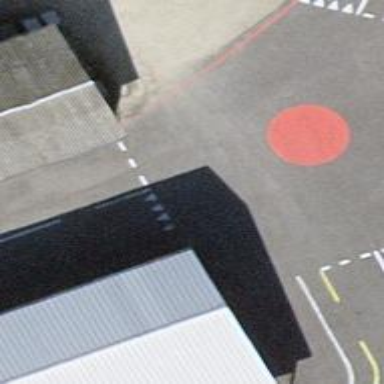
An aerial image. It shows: Road with "give way" sign.